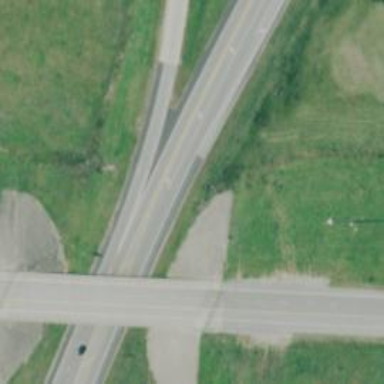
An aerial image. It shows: Trunk link highway.